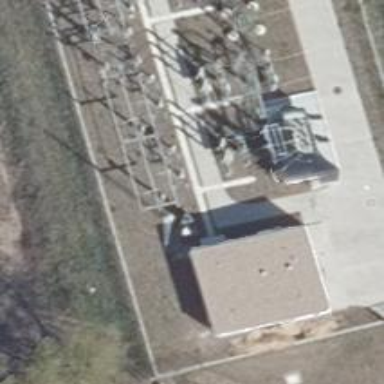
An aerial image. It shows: Power line with three cables connected to transformer.